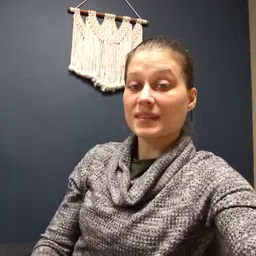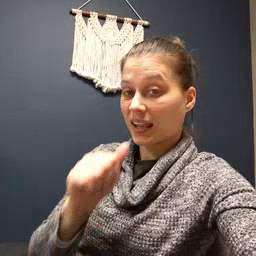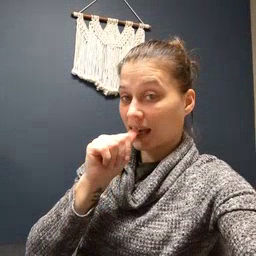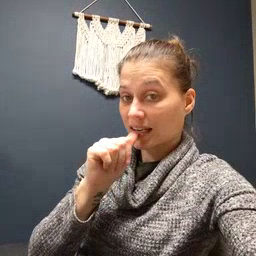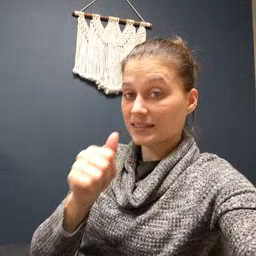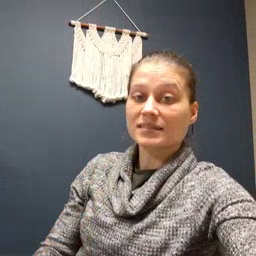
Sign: nuts